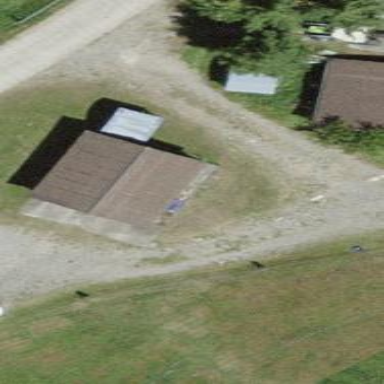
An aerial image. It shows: Garage building.